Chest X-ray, PA view. Patient: 25 years old, sex F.
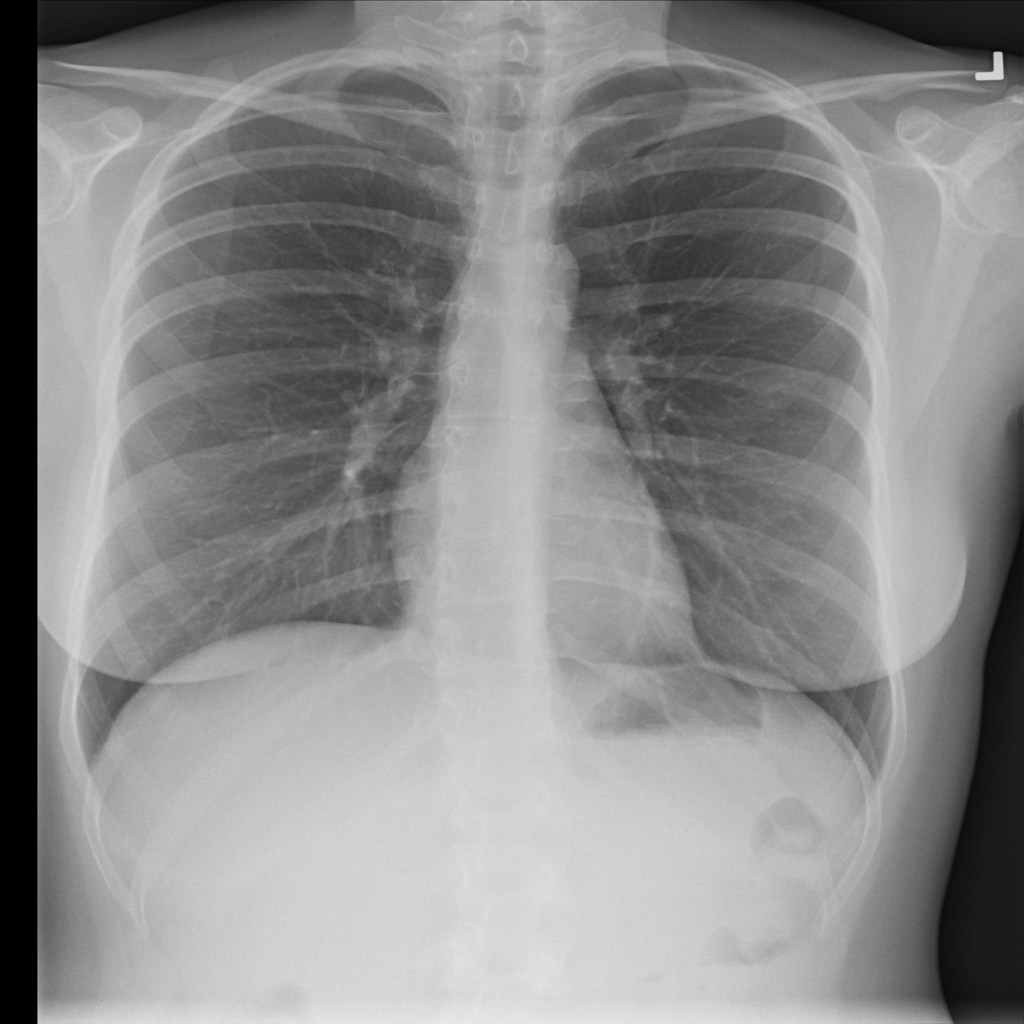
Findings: No Finding